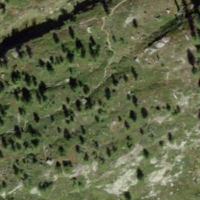
EUNIS habitat code: 23
Species observed at this site:
Phoenicurus ochruros